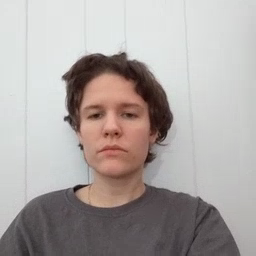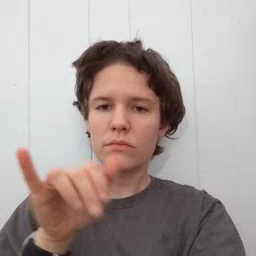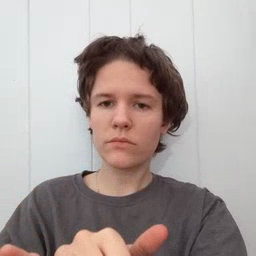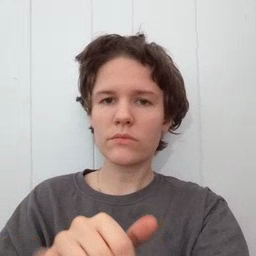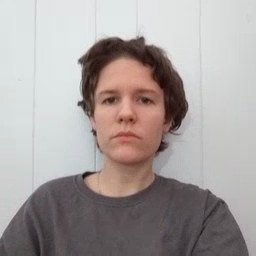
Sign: stay